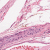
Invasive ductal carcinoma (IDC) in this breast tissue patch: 0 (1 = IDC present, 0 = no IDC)